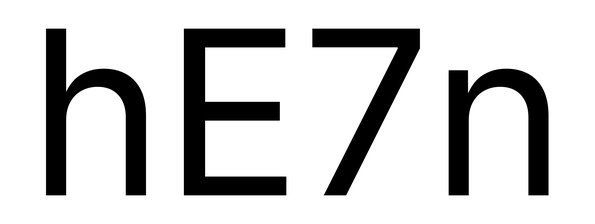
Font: Inter_Regular